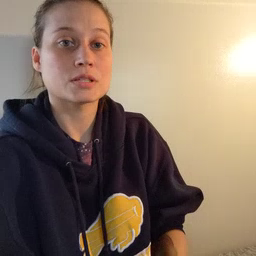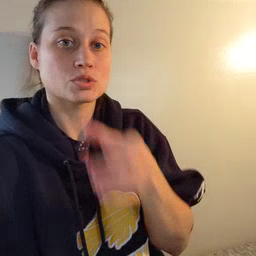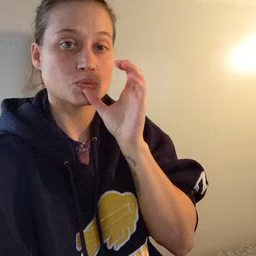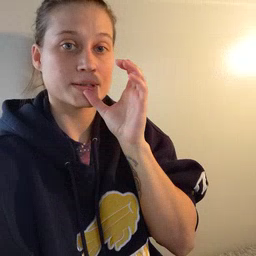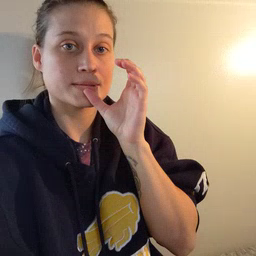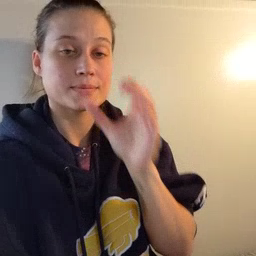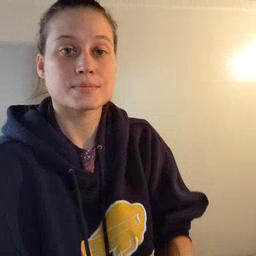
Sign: drink